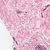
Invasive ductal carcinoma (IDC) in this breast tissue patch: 0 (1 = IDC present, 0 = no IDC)